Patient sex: M
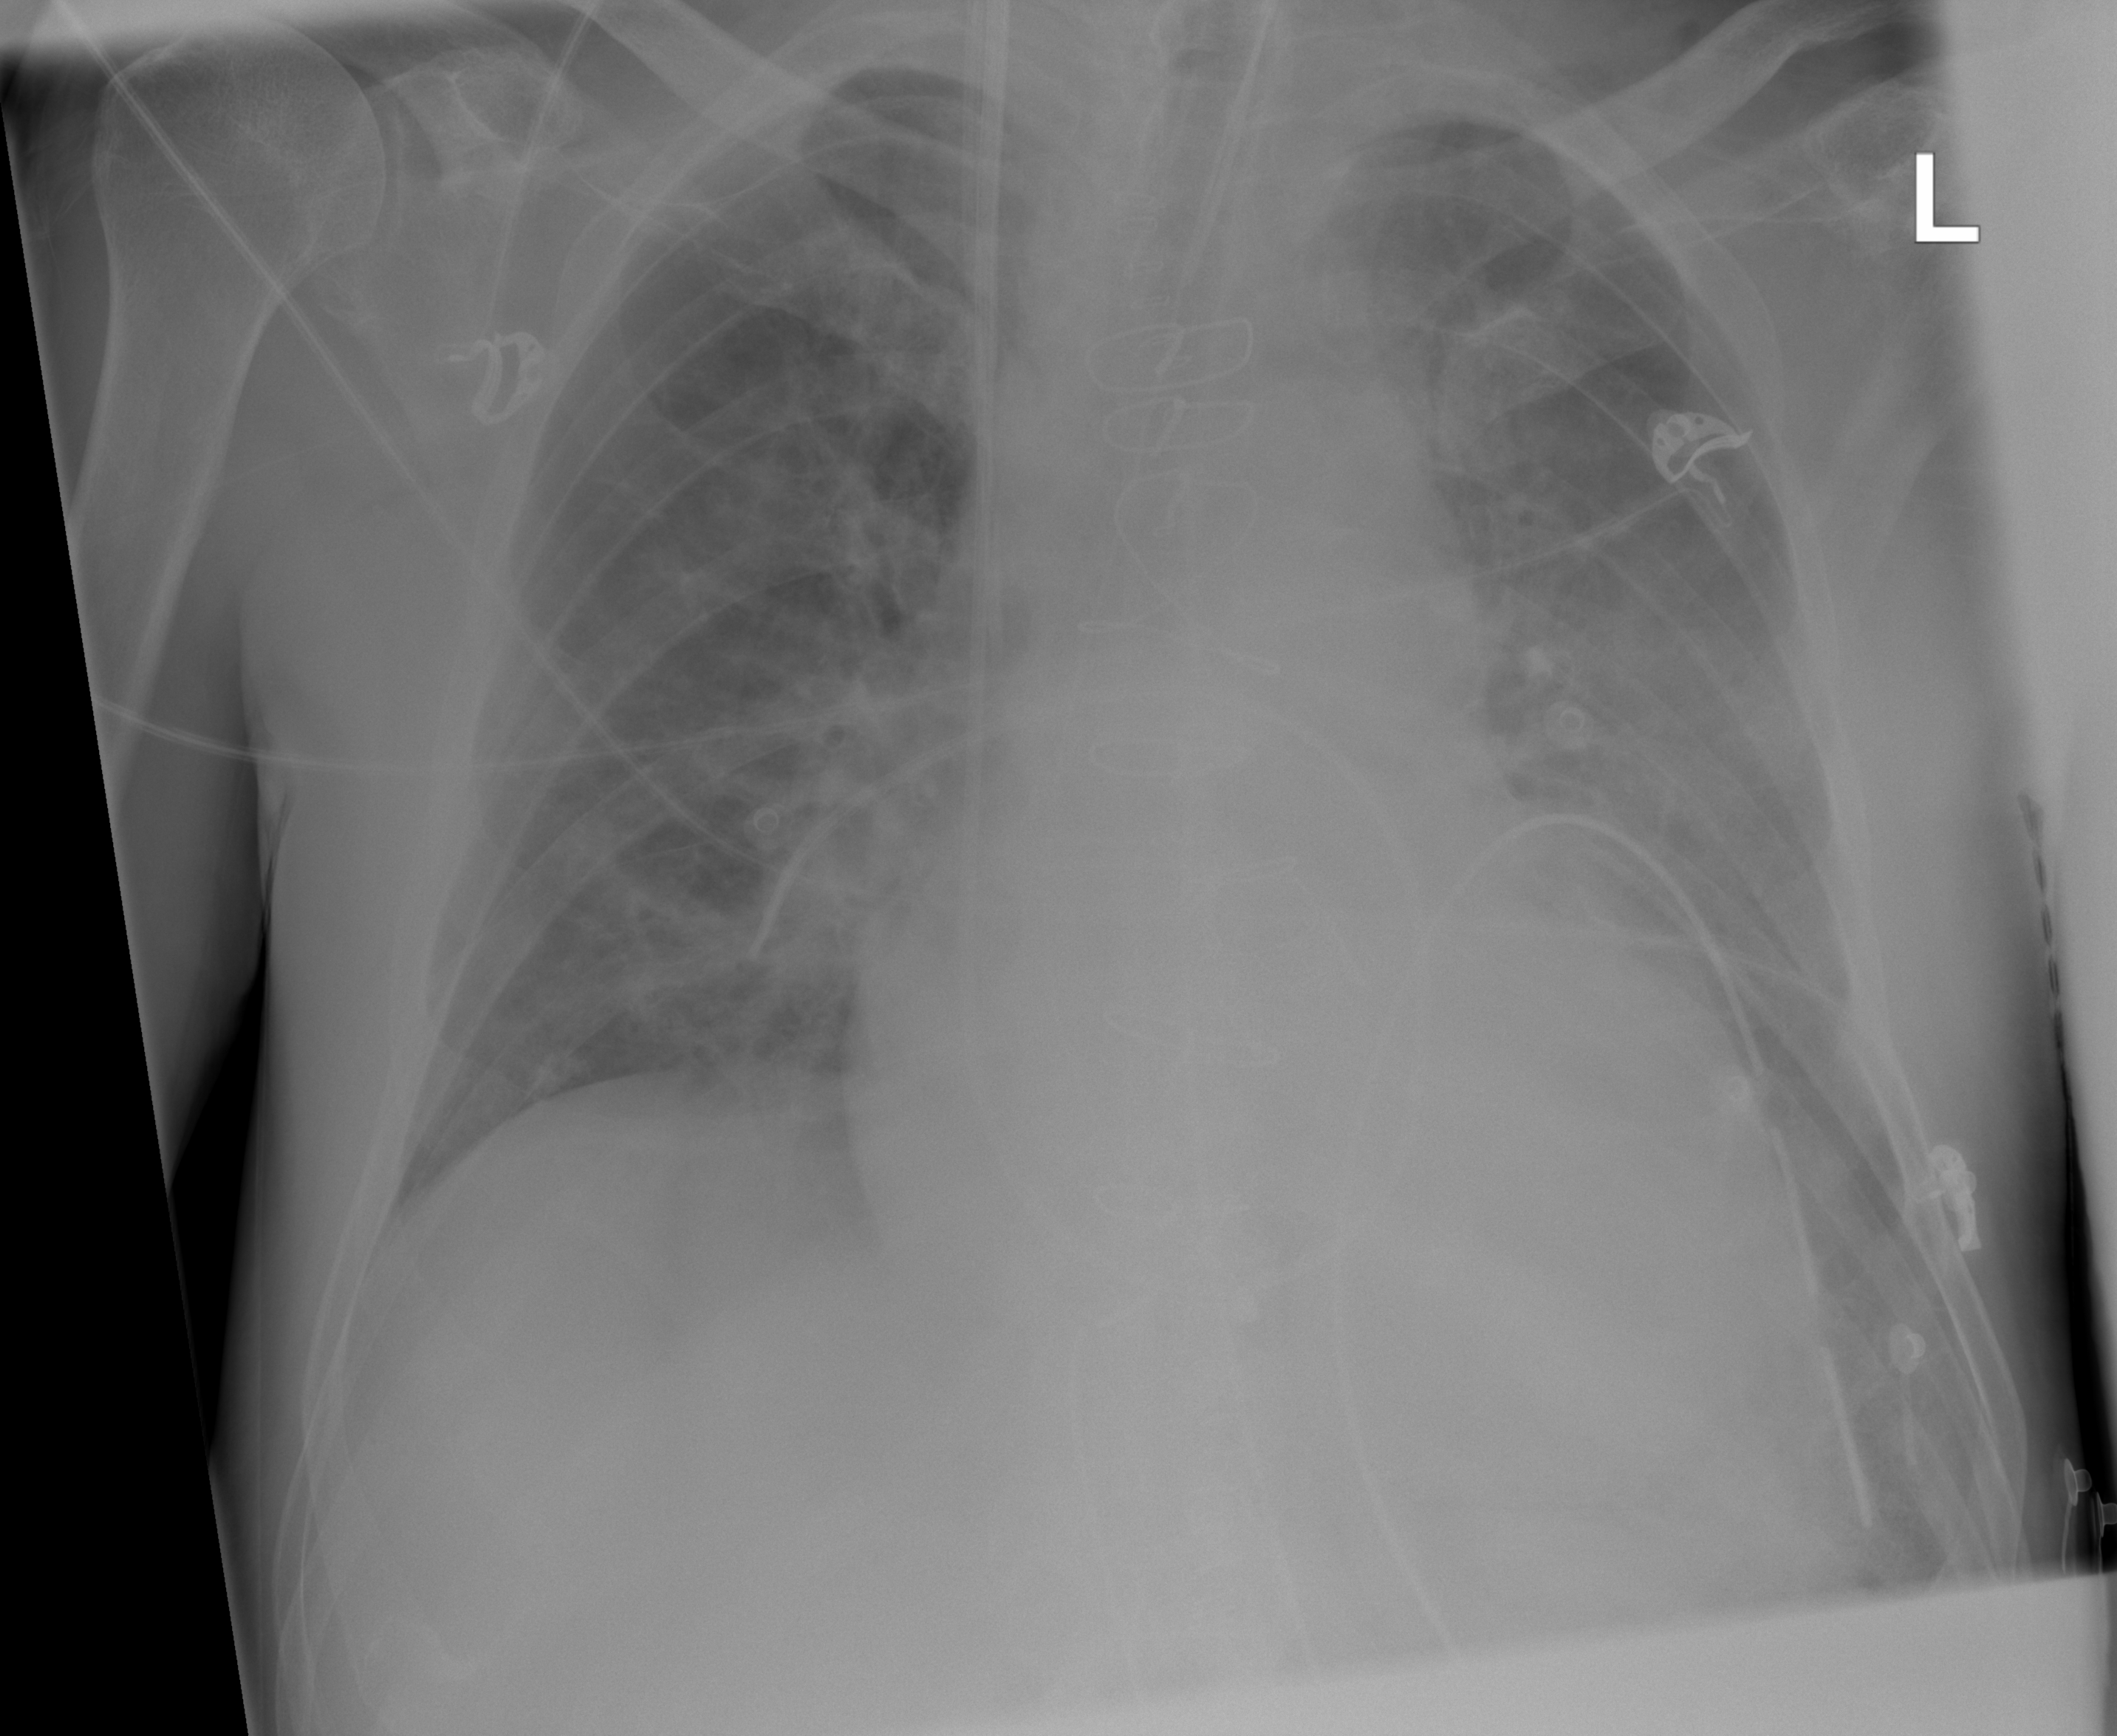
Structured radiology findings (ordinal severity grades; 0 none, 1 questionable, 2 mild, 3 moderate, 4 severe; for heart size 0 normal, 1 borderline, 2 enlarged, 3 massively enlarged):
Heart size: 0
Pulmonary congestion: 0
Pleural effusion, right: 0
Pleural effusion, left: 0
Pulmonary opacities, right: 0
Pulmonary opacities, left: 0
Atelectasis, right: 2
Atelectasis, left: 2